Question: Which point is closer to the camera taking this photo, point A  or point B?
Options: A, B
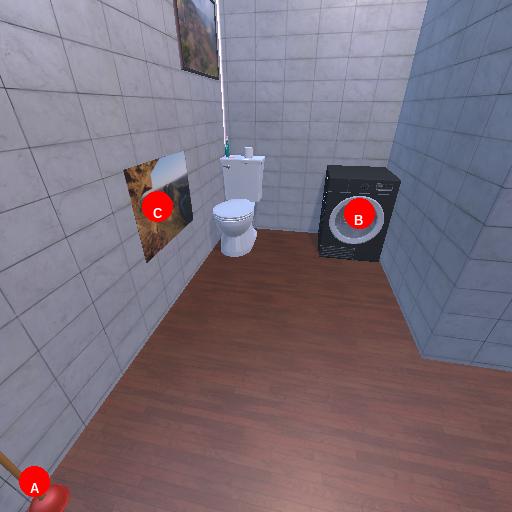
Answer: A